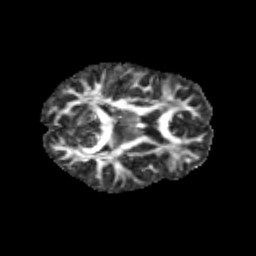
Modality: FA
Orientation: axial
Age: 9
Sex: male
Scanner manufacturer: siemens
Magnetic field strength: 3 T
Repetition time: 3.8 s
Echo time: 0.07 s